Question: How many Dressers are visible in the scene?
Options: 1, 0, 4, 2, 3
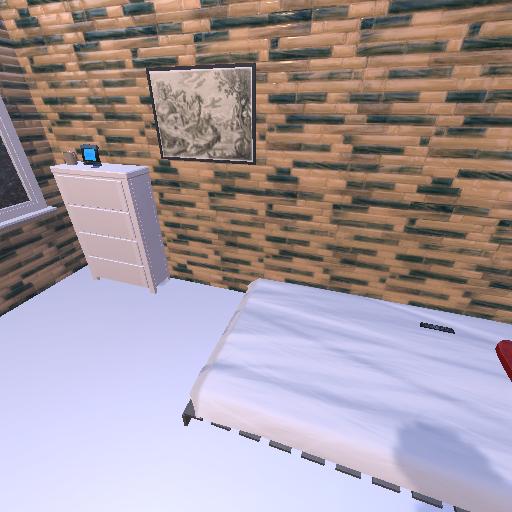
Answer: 1